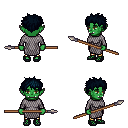
a pixel art fantasy rpg character, female body template, orc, green skin, chain mail, gold greaves, raven bedhead hairstyle, ghillies, spear, four views (front, back, left, right), 2x2 character sprite sheet, small pixel art, hard edges, no anti-aliasing